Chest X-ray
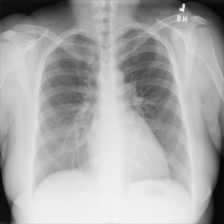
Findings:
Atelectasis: negative
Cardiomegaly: negative
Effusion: negative
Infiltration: negative
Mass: negative
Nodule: negative
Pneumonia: negative
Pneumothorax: negative
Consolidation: negative
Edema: negative
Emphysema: negative
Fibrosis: negative
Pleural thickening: negative
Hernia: negative